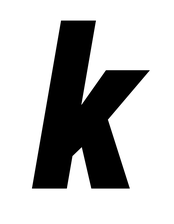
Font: Roboto-Italic_Condensed_Black_Italic